Interaction volume radius: 5 \u00c5
Interaction volume height: 30 \u00c5
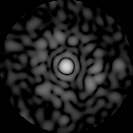
Disorder parameter: 0.8094